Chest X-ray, PA view. Patient: 57 years old, sex M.
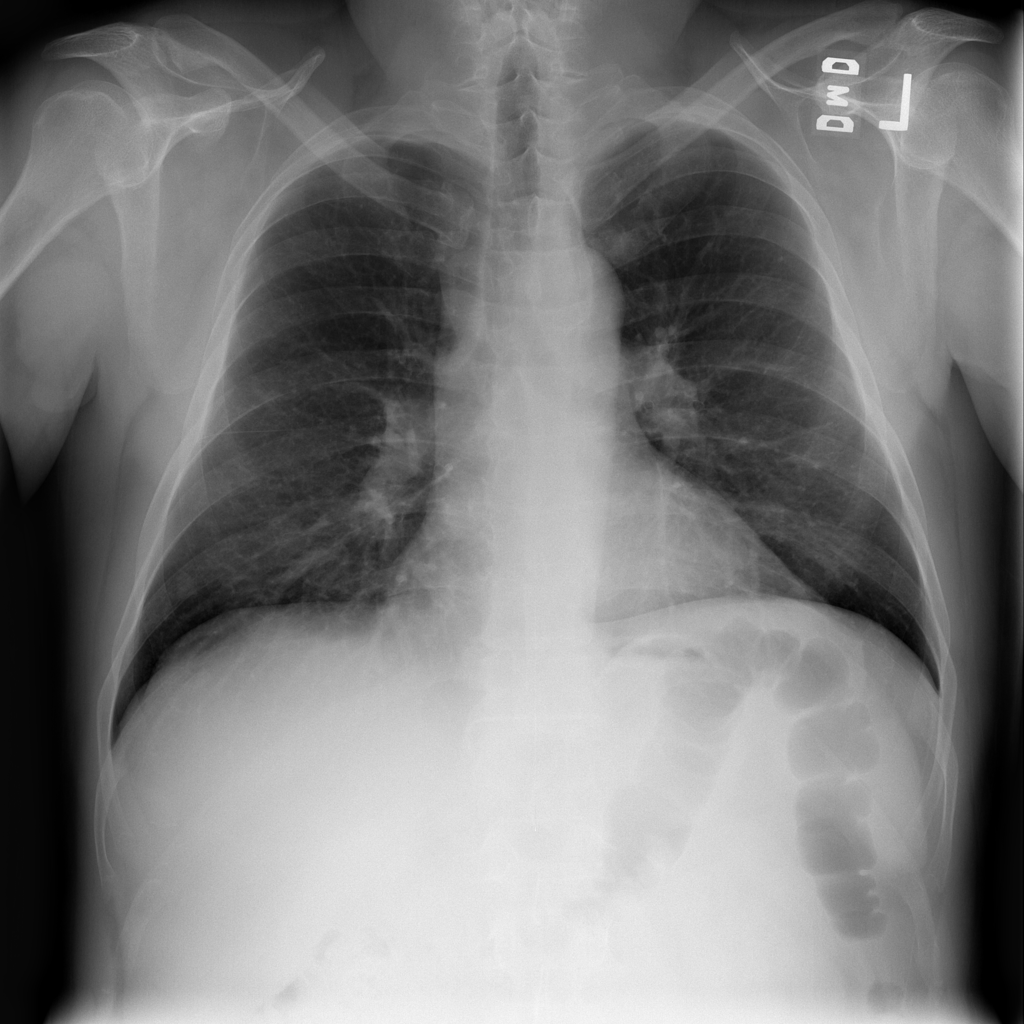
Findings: Nodule